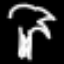
Label: palm tree